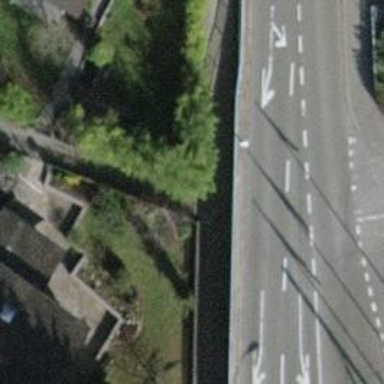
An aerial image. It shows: Footway tunnel with asphalt surface.